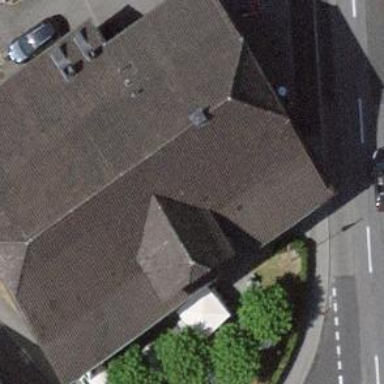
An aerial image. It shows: Restaurant.